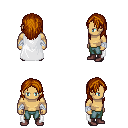
a pixel art fantasy rpg character, male body template, human, tanned skin, white cape, teal pants, brunette long hairstyle, white cloth bandages, maroon shoes, four views (front, back, left, right), 2x2 character sprite sheet, small pixel art, hard edges, no anti-aliasing